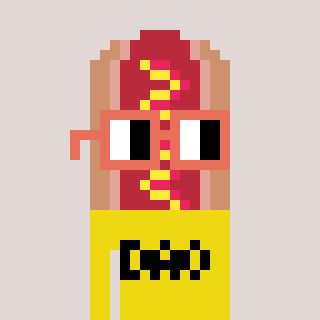
a pixel art character with square orange glasses, a hotdog-shaped head and a yellow-colored body on a warm background